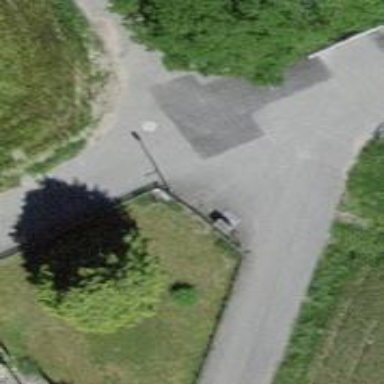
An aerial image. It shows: Residential road with asphalt surface.